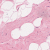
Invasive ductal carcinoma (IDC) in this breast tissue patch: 0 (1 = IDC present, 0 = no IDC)